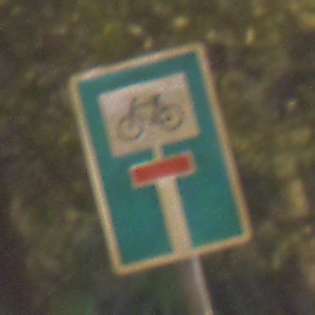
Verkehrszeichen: SackgasseRadverkehrDurchlaessig
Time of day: Night
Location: Outdoor (Suburban)
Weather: PartlyCloudy
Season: NotSpecified
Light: Artificial